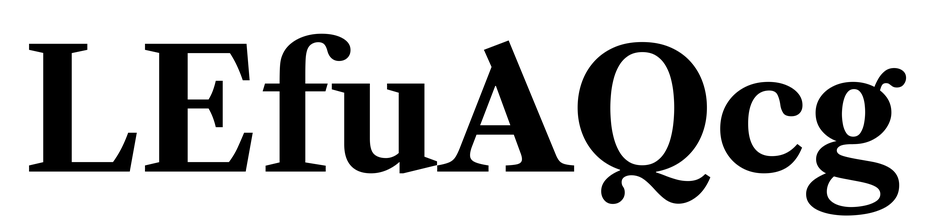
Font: LibreCaslonText_Bold